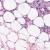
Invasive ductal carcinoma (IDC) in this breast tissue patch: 0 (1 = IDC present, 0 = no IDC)